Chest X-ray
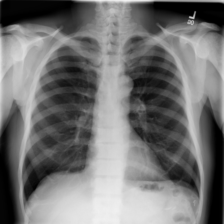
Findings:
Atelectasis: negative
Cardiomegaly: negative
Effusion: negative
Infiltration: negative
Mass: negative
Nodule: negative
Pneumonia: negative
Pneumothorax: negative
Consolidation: negative
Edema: negative
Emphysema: negative
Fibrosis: negative
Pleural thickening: negative
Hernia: negative